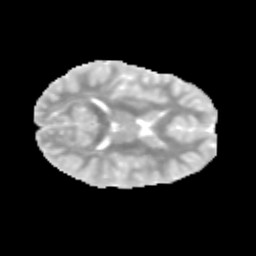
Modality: MD
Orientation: axial
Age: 9
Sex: female
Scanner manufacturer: siemens
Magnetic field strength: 3 T
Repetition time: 3.8 s
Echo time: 0.07 s